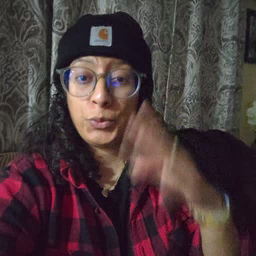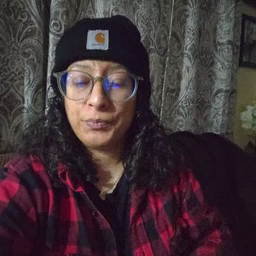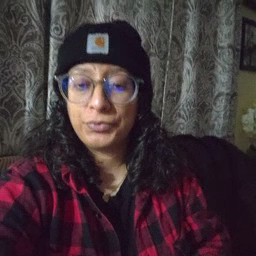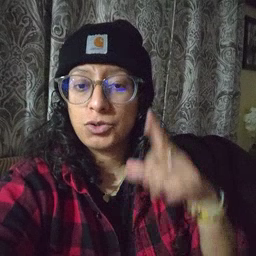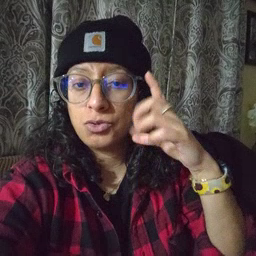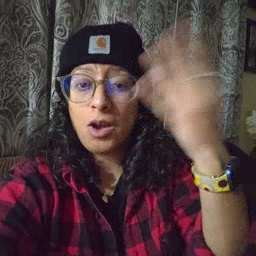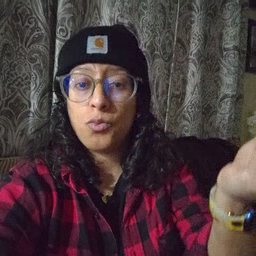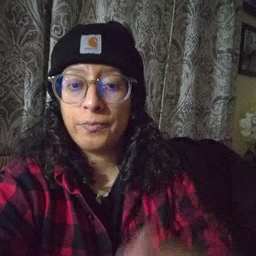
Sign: go